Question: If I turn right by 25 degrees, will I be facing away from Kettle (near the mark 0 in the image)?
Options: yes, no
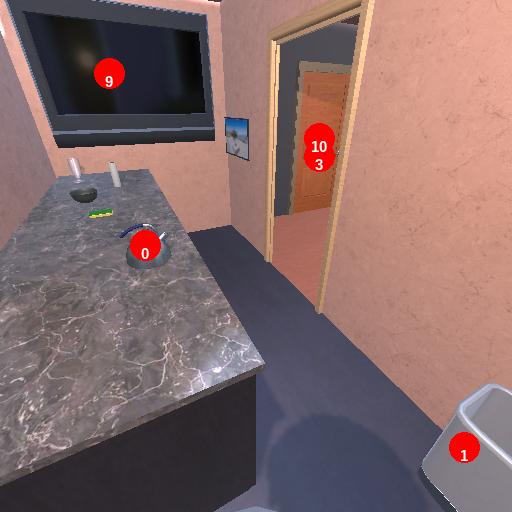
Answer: yes